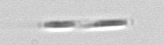
Label: Leptocylindrus